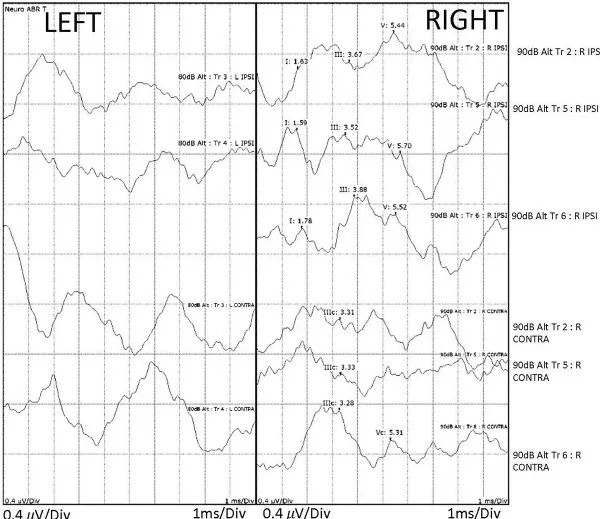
Audiological assessment: auditory brainstem responses (ABR) were recorded using TDH-39 headphones and monaurally presented alternating polarity click stimuli of 100 mus duration, 11.33 Hz repetition rate and intensity of 90 dB nHL (normalized hearing level). The electrodes were mounted on center forehead (common); A1 left mastoid (active), A2 right mastoid (active) and high center forehead (reference). And at a 6-month interval , with additional findings of poorly reproducible right waves I-V and poor wave I morphology at a 6-month interval Due to retrospective nature of the case report, it was impossible to separate the recordings into condensation and rarefaction buffers and to comment on the cochlear microphonic potentials.
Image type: electrography (ekg)